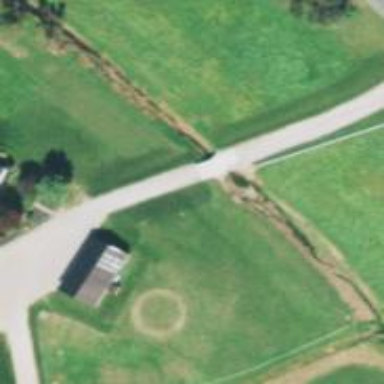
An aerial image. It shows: Culvert tunnel.